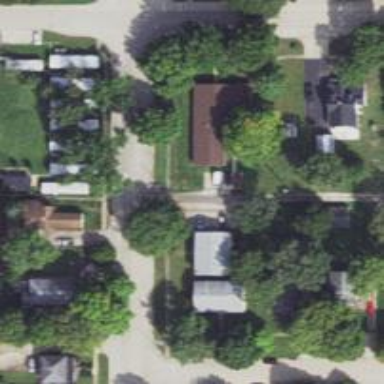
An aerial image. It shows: Alleyway designated as service road.